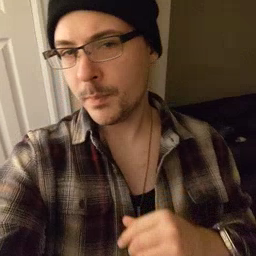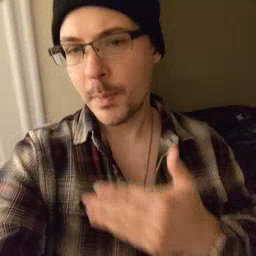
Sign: better